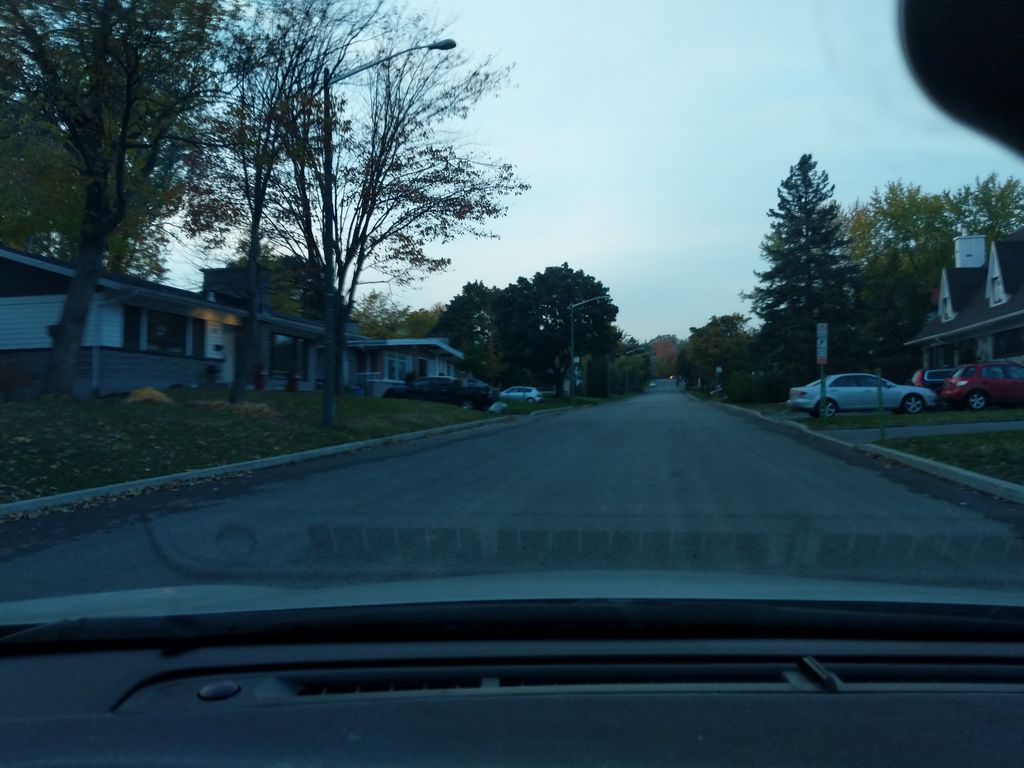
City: quebec_city